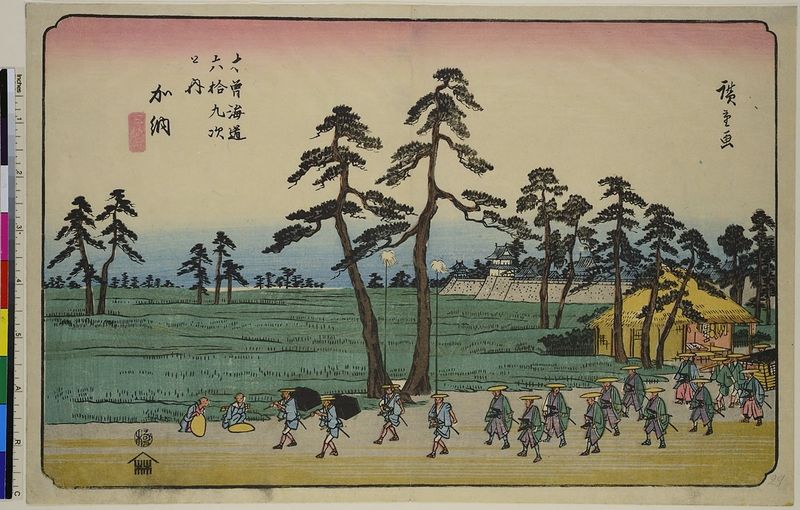
Titel: Kano, Blatt 54 aus der Serie: Die 69 Stationen des Kisokaido
Künstler: Utagawa Hiroshige
Standort: Hamburg
Institution: Museum für Kunst und Gewerbe Hamburg
Schlagwörter: baum, himmel, bäume, grün, landschaft, hut, straße, haus, weg, alt, felder, pfad, musik, holzschnitt, japan, spazieren, druckgraphik, druckgrafik, gaststätte, china, antik, reise, umzug, zeit, farbholzschnitt, anlagen, tourismus, reisen, reis, japaner, landschaftsdarstellung, edo, herberge, schluss, reproduktionen, druckerzeugnisse, landstraße, ukiyo